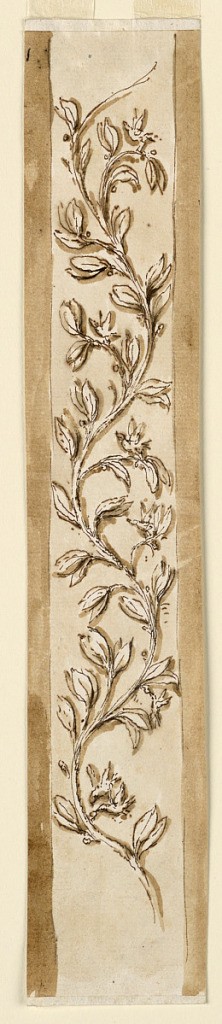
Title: Pillar strip
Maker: Giuseppe Barberi, Italian, 1746–1809
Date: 1780–1800
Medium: Pen and brown ink, brush and brown wash on off-white laid paper, lined
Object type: Drawing
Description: A rising olive rinceau, with five birds sitting on it, and two more flying nearby.